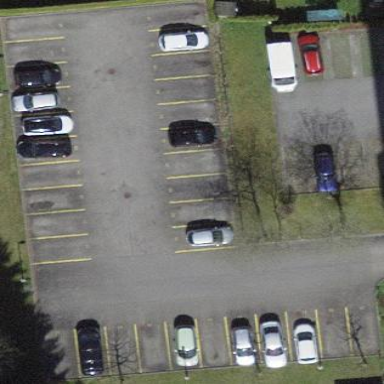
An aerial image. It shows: Parking area with surface.